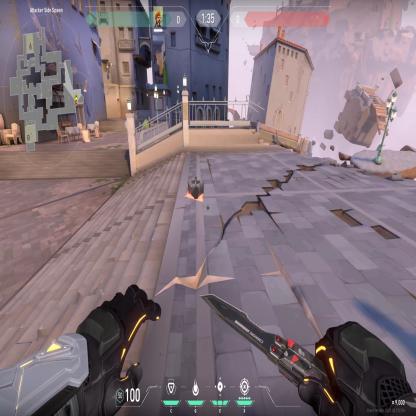
Label: dropped spike